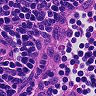
Metastatic tissue present: no